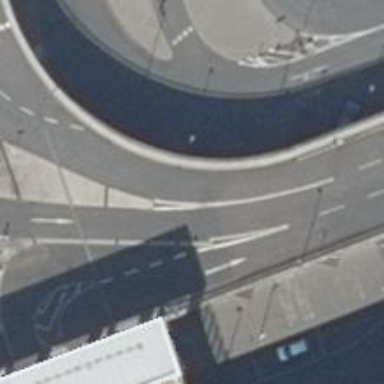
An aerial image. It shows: Secondary road with asphalt surface passing over bridge.